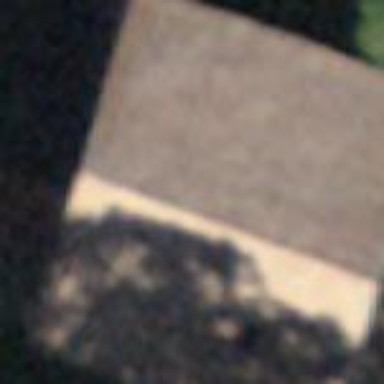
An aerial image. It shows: Cabin.